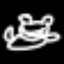
Label: frog